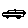
Label: car